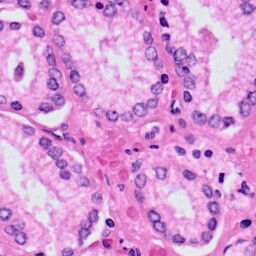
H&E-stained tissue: Prostate